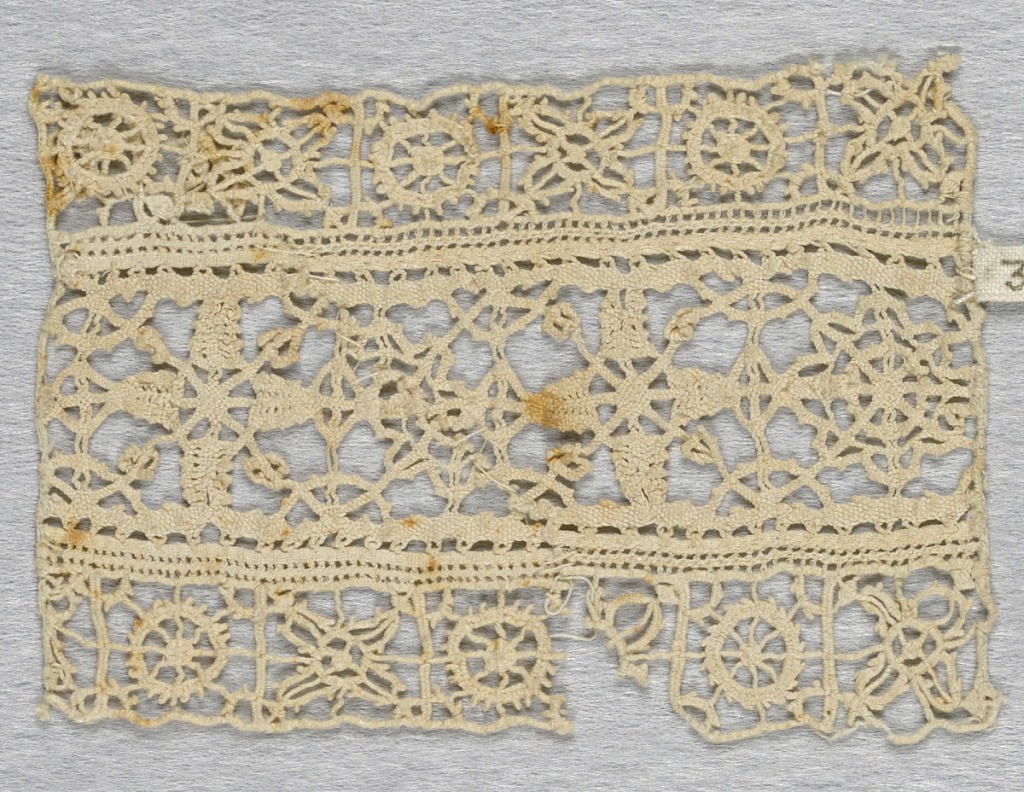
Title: Fragment
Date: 16th–17th century
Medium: linen Technique: bobbin lace, continuous braid-like and withdrawn with needle lace
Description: Band of bobbin lace in a reticello pattern of continuous braid like, between 2 narrow bands of needle lace.